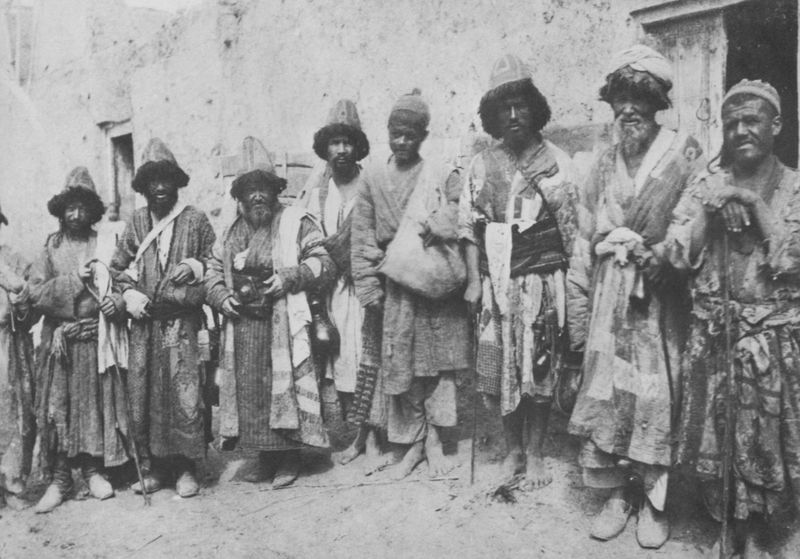
Titel: Bettler in Chiwa
Künstler: Russischer Photograph
Standort: Wien
Institution: Museum für Völkerkunde
Schlagwörter: gruppe, mann, schatten, umhang, weiß, menschen, sand, fenster, grau, hut, hüte, kleid, licht, männer, schwarz, strasse, tür, blick, gürtel, haus, schal, alt, bart, bärte, kappe, mütze, mützen, wand, alte, arme, blicke, kleidung, pelz, gruppenportrait, gruppenporträt, hände, männergruppe, portrait, porträt, erde, stamm, boden, gewand, haare, mantel, tücher, gewänder, händler, bauern, stock, krug, fell, füße, türen, schuhe, stab, russland, säcke, afrika, mauer, türrahmen, bauer, foto, fotografie, photographie, barfuss, lumpen, hauswand, orient, asien, schwarz-weiss, stöcke, staub, mäntel, reihe, beutel, hauben, tasche, gruppenbild, photo, tracht, putz, stäbe, felle, umhänge, scherpen, taschen, armut, fellmützen, fotographie, turban, hirte, hirten, acht, tradition, schals, holztür, decken, gewandt, türken, aufgestellt, sippe, pilgerer, mongolei, mongolen, pelzkappen, pelzmützen, pelze, ccc, ccccc, cccccc, ccccccc, cccccccccccc, ccccccccccccccccccccccccccc, umhängetaschen